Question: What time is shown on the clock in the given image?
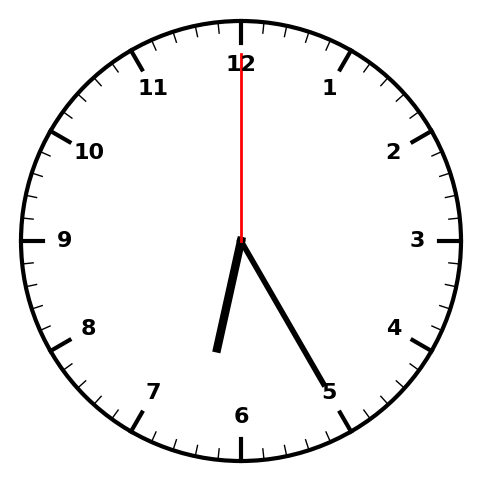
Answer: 06:25:00